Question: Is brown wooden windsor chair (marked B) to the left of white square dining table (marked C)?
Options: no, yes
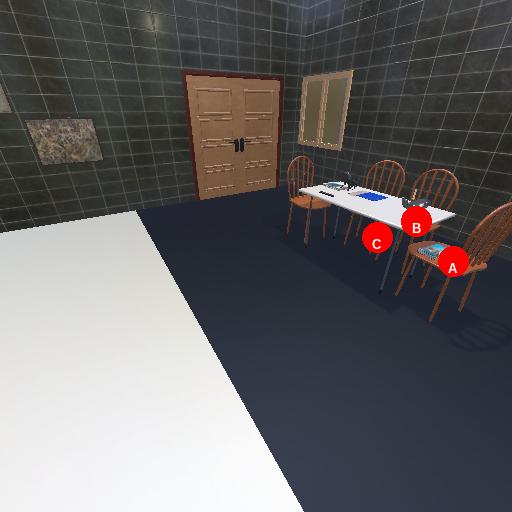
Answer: no